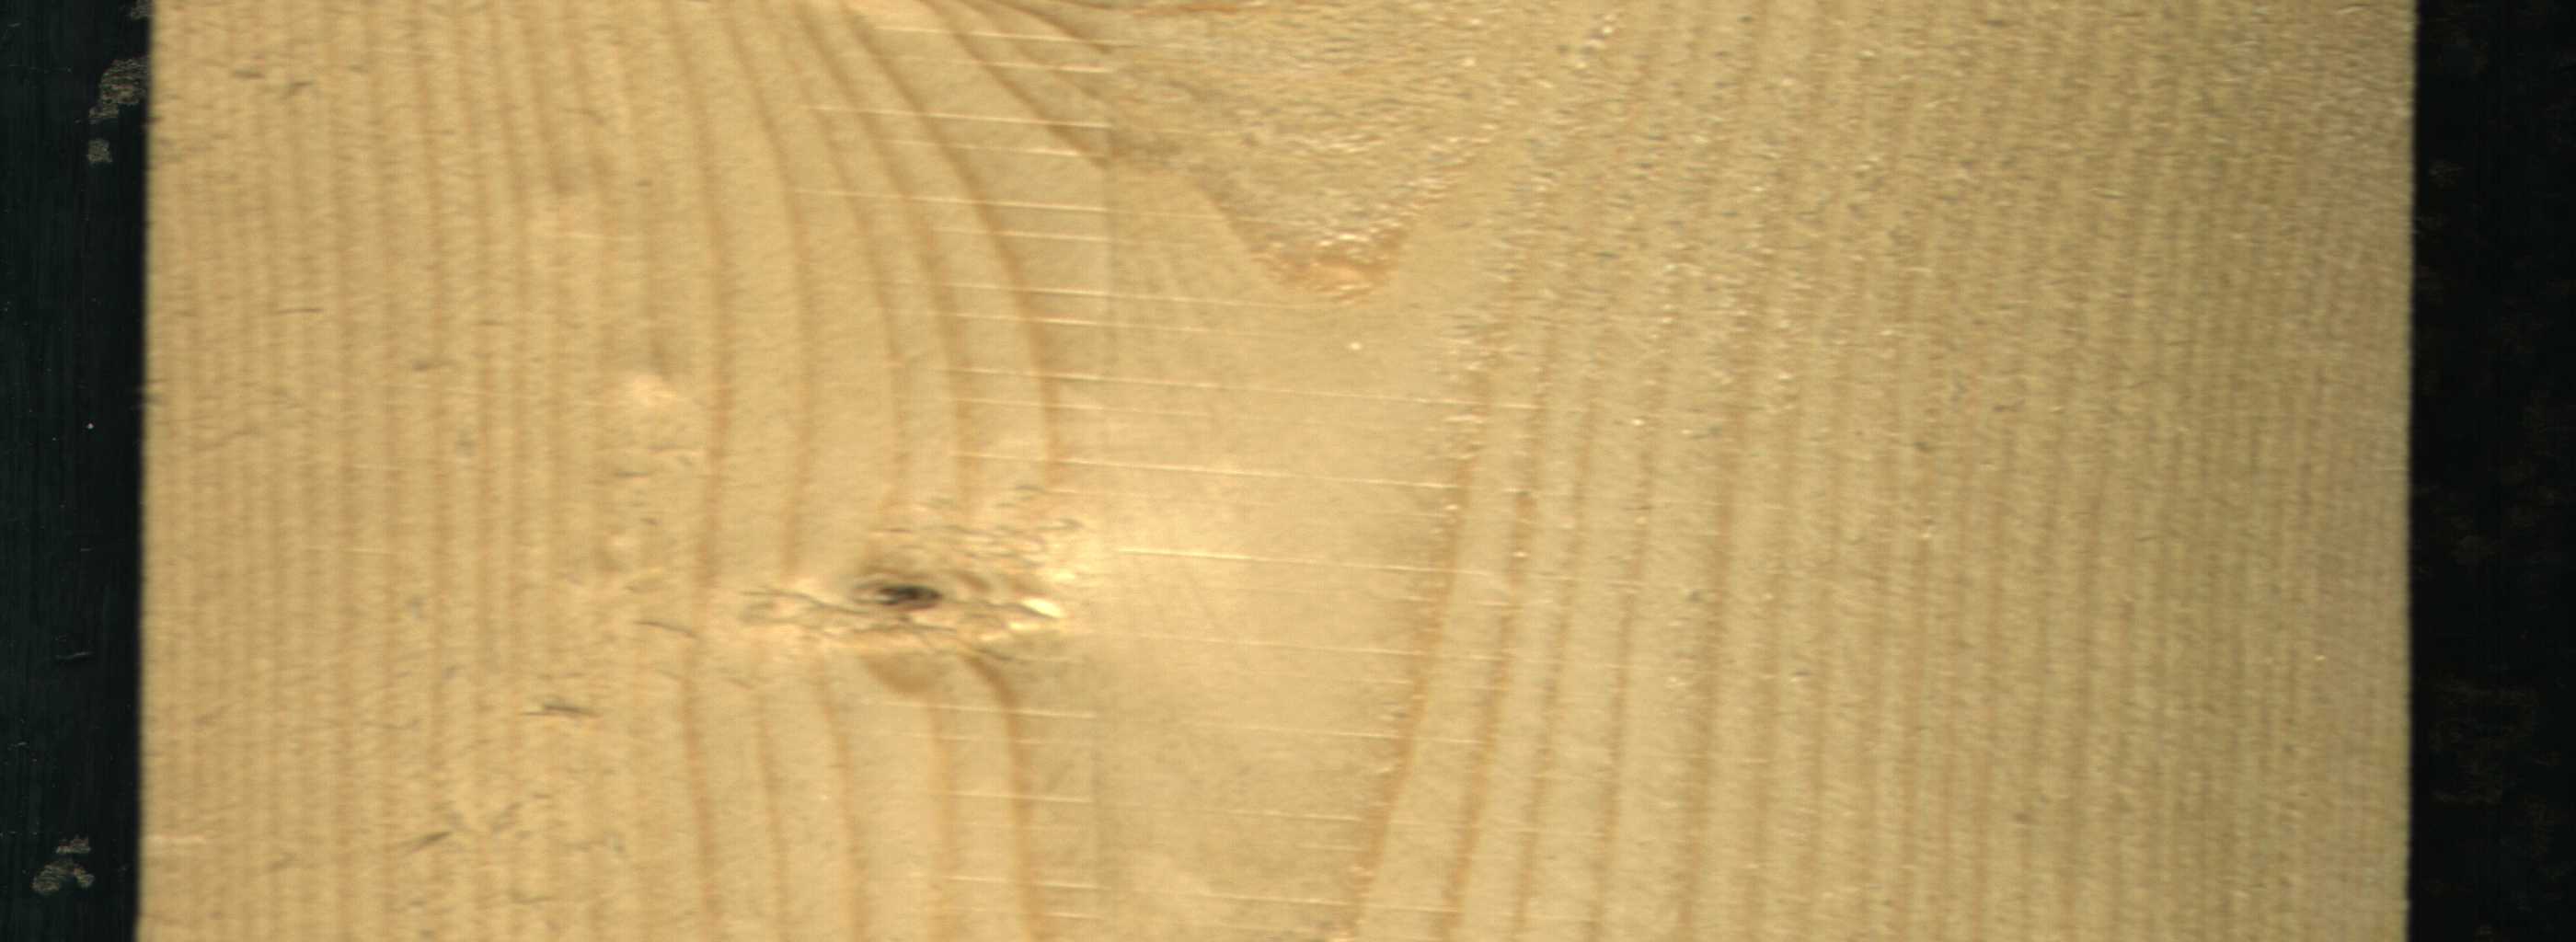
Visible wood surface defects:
Live_Knot